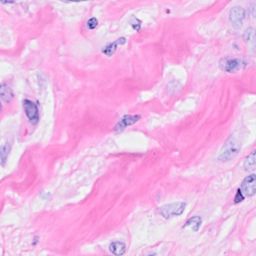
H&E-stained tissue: Breast